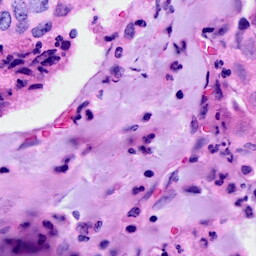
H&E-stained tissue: Breast